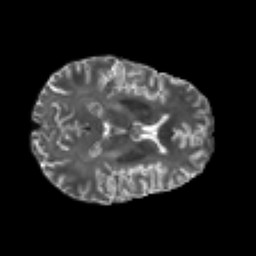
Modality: T2w
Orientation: axial
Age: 34
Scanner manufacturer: philips
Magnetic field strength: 3 T
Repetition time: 8.6 s
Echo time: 0.127 s